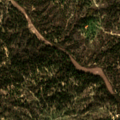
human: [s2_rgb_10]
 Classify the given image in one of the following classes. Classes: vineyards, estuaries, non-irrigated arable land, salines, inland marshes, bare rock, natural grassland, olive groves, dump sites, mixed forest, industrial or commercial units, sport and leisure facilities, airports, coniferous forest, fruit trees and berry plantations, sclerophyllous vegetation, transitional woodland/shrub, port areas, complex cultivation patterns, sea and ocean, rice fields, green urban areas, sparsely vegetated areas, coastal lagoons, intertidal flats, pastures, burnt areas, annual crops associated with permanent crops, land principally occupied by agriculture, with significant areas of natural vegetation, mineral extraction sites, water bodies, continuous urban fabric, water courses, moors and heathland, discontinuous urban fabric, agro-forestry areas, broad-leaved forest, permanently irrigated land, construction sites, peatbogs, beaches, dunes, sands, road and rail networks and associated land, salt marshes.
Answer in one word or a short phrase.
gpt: broad-leaved forest, mixed forest